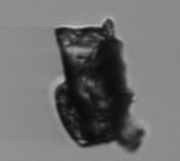
Label: Delphineis